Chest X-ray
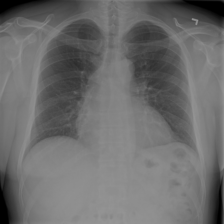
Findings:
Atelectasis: negative
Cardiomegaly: positive
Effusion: negative
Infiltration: negative
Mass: negative
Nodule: negative
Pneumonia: negative
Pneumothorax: negative
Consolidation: negative
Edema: negative
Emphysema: negative
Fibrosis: negative
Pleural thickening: negative
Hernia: negative